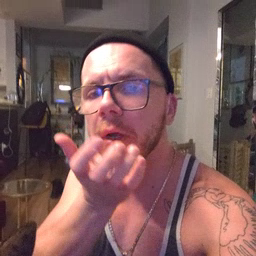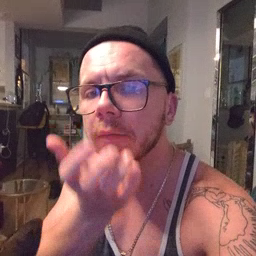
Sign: grass